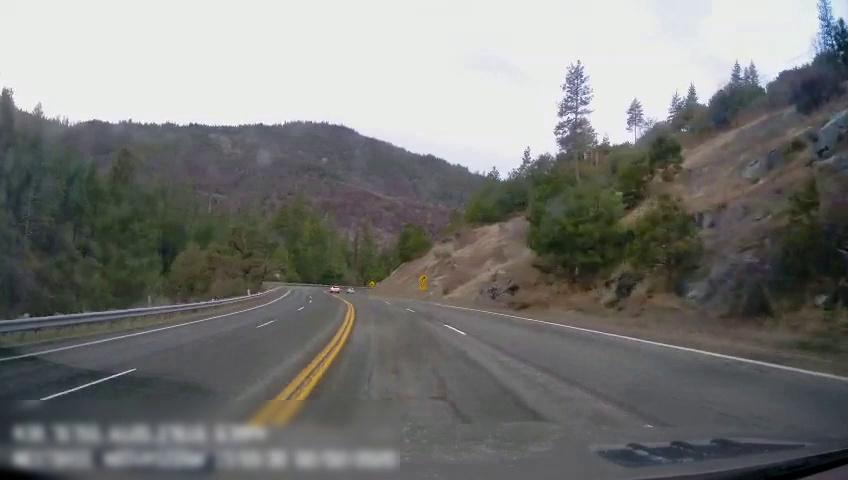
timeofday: Day
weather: Sunny
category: Drivable Space
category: Vehicles | SUV
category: Lanes | Current Lane
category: Lanes | Current Lane
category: Lanes | Alternate Lane
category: Lanes | Alternate Lane
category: Lanes | Alternate Lane